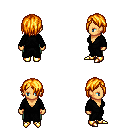
a pixel art fantasy rpg character, female body template, human, tanned skin, gray robe, teal pants, light blonde bangs hairstyle, gold boots, four views (front, back, left, right), 2x2 character sprite sheet, small pixel art, hard edges, no anti-aliasing